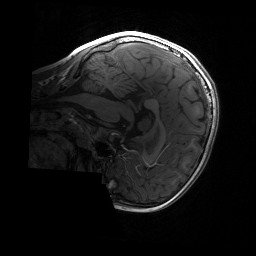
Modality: T1w
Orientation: sagittal
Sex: male
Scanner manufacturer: siemens
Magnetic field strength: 3 T
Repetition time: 1.9 s
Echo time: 0.00243 s